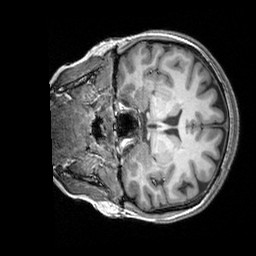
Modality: T1w
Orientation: coronal
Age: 28
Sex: female
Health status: healthy
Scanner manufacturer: siemens
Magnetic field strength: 3 T
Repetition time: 2.3 s
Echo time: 0.00303 s